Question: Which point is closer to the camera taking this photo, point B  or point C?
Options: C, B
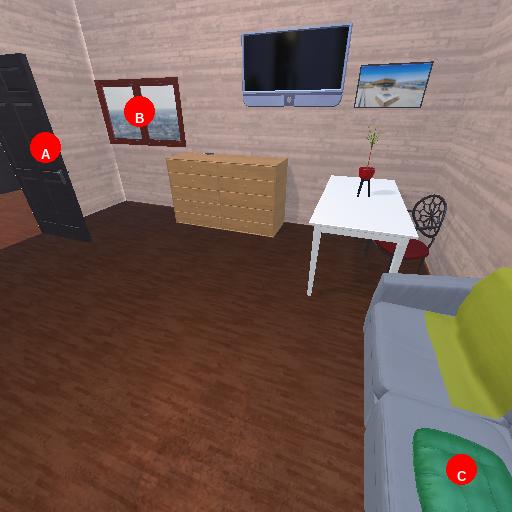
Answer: C